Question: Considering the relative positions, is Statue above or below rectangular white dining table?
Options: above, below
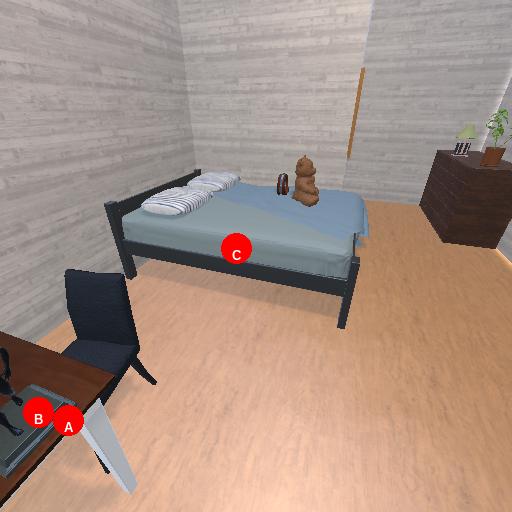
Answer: above